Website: crate-barrel
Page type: billing-address
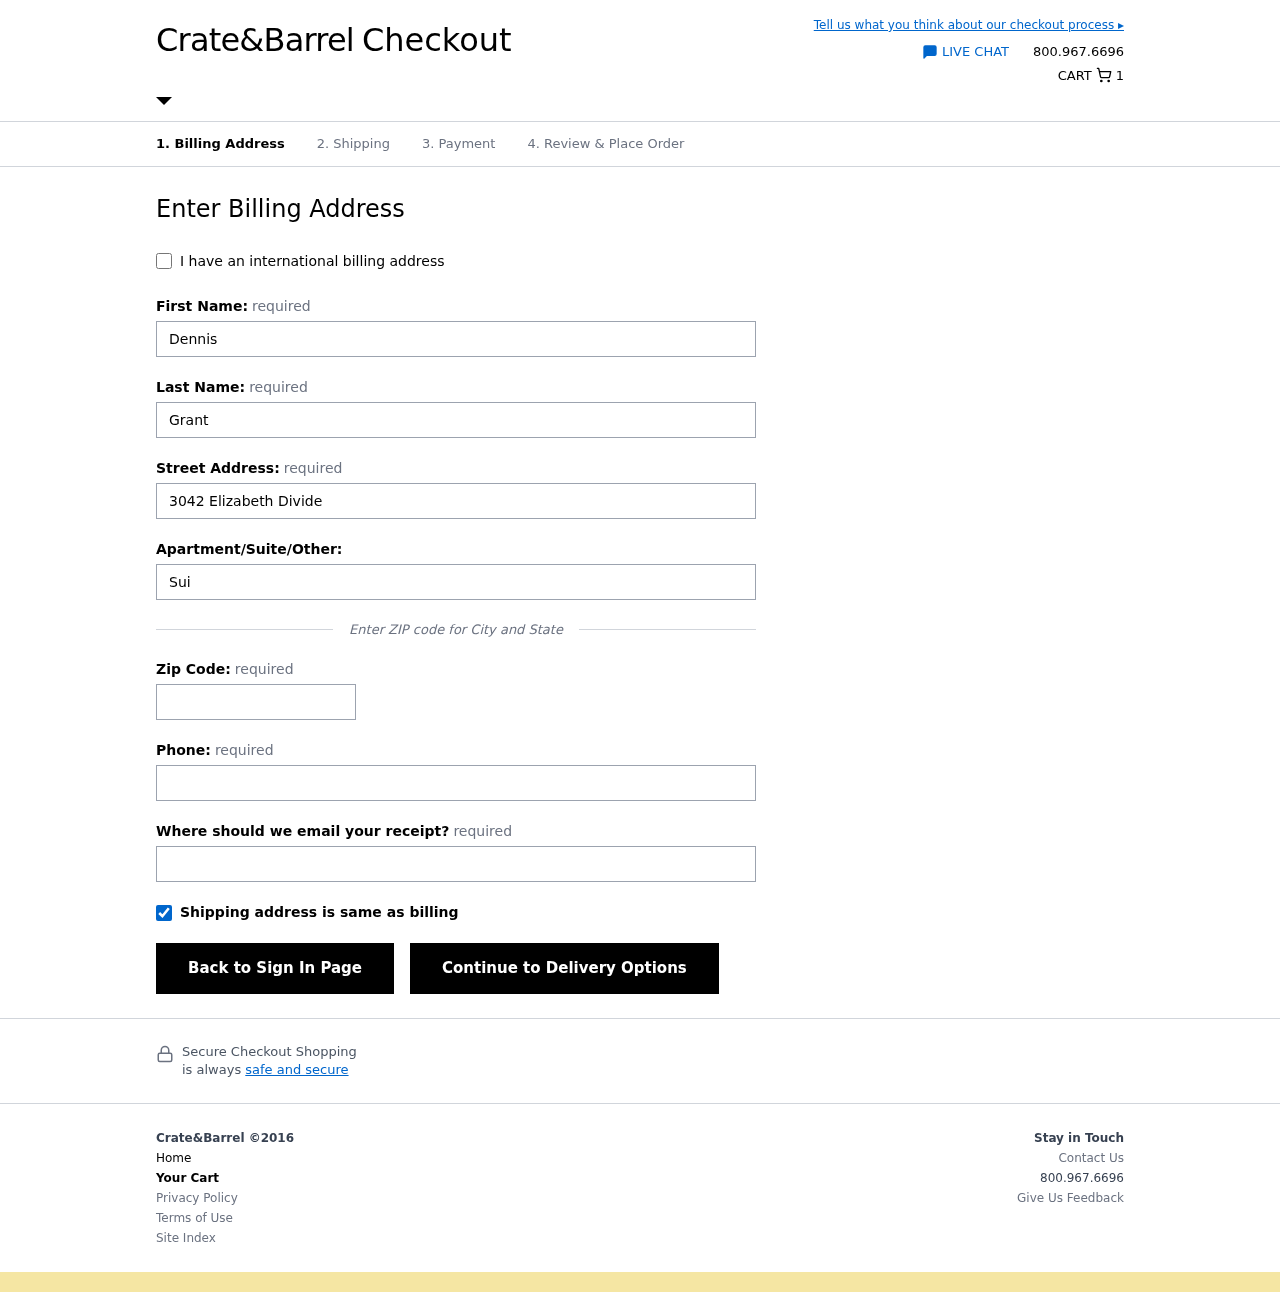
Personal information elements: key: PII_EMAIL
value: dennis.grant@hotmail.com
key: PII_FIRSTNAME
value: Dennis
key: PII_LASTNAME
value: Grant
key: PII_PHONE
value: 8188193635
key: PII_POSTCODE
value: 43099
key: PII_STREET
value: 3042 Elizabeth Divide
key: PII_STREET2
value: Suite 382
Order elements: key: ORDER_NUM_ITEMS
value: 1